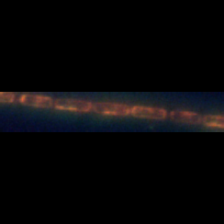
Taxon: Lauderia_Hemiaulus
Group: Diatoms